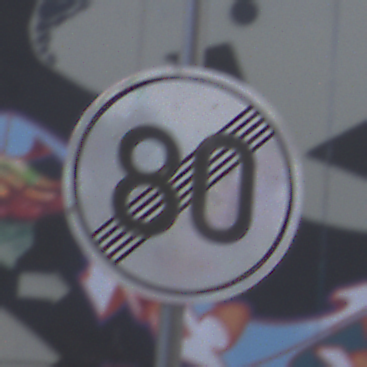
Verkehrszeichen: EndeGeschwindigkeit80
Umgebung: Outdoor, Urban
Tageszeit: MorningAfternoon
Wetter: PartlyCloudy
Licht: Natural
Jahreszeit: NotSpecified
Kontrast: LowContrast